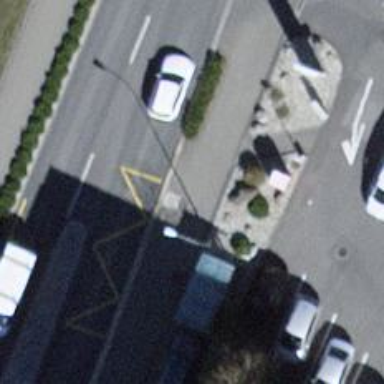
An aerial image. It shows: Bus stop with shelter. It is platform for public transport.